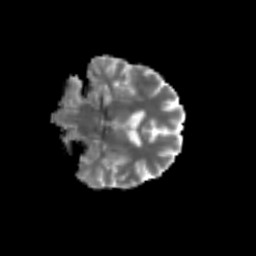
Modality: MD
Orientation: coronal
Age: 74
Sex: female
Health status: ill
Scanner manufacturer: siemens
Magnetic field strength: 3 T
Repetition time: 8.7 s
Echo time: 0.11 s